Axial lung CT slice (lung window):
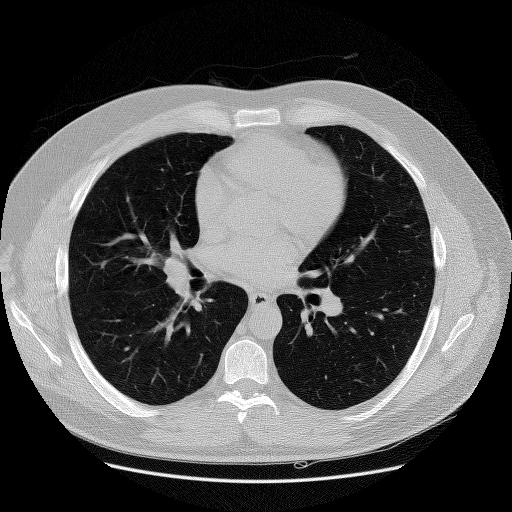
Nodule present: no